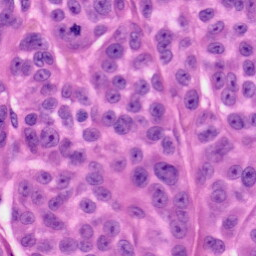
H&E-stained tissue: Skin